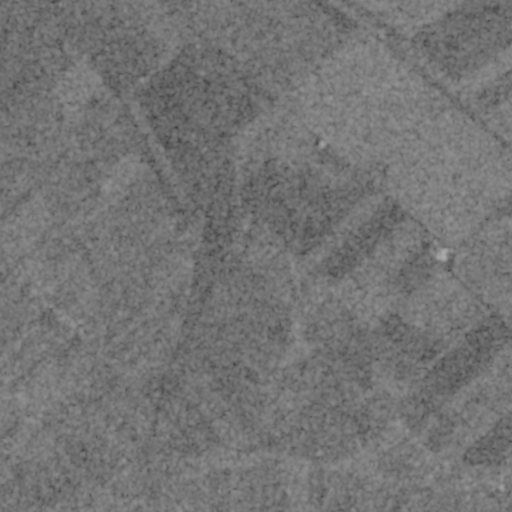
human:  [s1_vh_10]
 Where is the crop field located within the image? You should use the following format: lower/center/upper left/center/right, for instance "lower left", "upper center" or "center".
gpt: The crop field is located in the lower left of the image.
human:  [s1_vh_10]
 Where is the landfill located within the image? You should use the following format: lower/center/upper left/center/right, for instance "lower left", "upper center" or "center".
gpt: The landfill is located in the lower center of the image.
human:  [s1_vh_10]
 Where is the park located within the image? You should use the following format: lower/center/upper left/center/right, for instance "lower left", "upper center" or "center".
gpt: The park is located in the lower left of the image.
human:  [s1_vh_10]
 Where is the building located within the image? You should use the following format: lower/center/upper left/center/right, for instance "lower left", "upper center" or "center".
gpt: There is no building in the image.

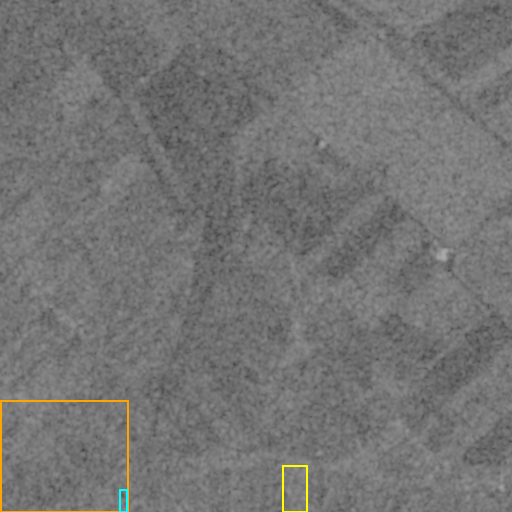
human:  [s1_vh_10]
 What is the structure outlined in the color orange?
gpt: The structure outlined in orange is a crop field.
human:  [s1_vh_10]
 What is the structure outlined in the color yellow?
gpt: The structure outlined in yellow is a landfill.
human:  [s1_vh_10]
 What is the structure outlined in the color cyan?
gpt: The structure outlined in cyan is a park.
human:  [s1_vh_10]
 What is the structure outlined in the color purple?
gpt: There is no purple outline.